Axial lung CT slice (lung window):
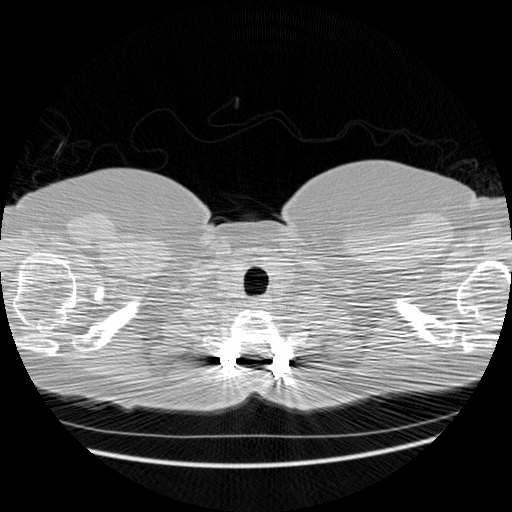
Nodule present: no